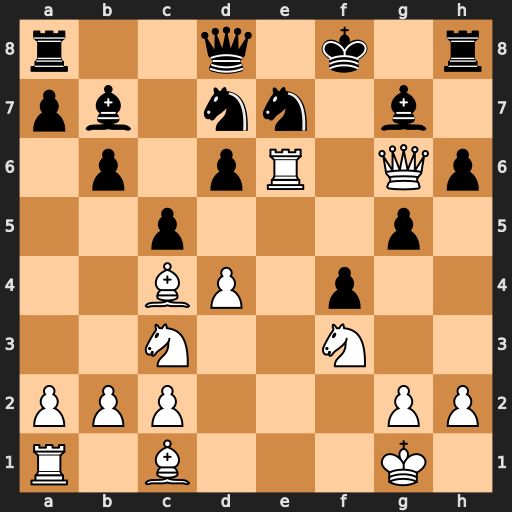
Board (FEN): r2q1k1r/pb1nn1b1/1p1pR1Qp/2p3p1/2BP1p2/2N2N2/PPP3PP/R1B3K1
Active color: w
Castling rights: -
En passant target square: -
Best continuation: Rf6+ Nxf6 Qf7#